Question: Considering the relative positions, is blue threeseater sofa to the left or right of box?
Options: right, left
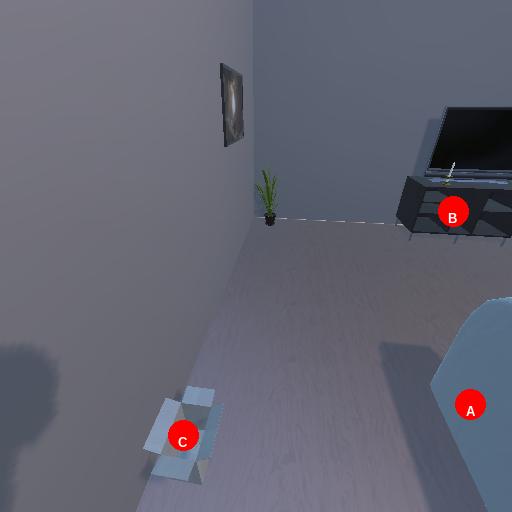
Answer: right